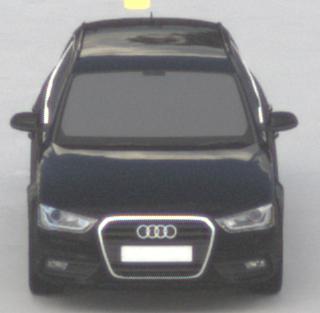
Make: Audi
Model: A4 Avant 1.8 TFSI
Detailed model: A4 (B8) Avant
Model produced from: 2012/02
Model produced until: 2015/04
Doors: 5
Color: black
Road condition: dry road
Daytime: morning or afternoon
Contrast: low contrast